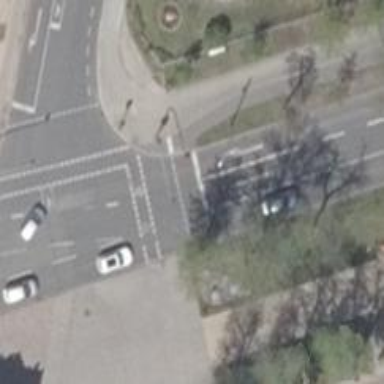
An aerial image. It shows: Road with traffic signals at crossing.